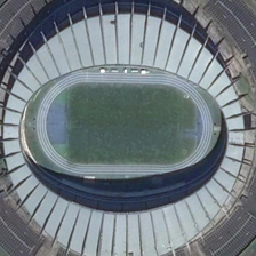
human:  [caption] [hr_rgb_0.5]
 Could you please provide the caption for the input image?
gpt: The playground is located in the middle of the round gray stadium.

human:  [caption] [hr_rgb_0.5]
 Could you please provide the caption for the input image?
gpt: The playground is in the middle of the round gray stadium.

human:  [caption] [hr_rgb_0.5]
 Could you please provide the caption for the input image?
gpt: The playground is in the middle of a round gray field.

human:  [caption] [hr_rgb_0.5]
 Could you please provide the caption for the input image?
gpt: A playground is in the middle of a round gray stadium.

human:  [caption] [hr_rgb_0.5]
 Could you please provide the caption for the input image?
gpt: An amusement park is located in the center of a round gray stadium.